Aerial crown-view tile of a tropical tree (Barro Colorado Island, Panama), acquired 20240716:
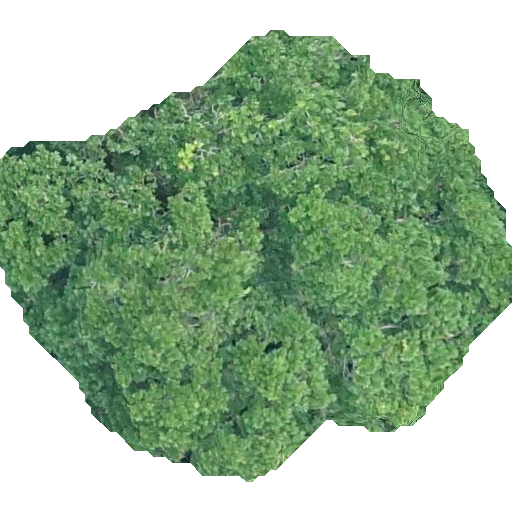
Species: Anacardium excelsum
GBIF accepted scientific name: Anacardium excelsum
Crown area: 252.595 m²